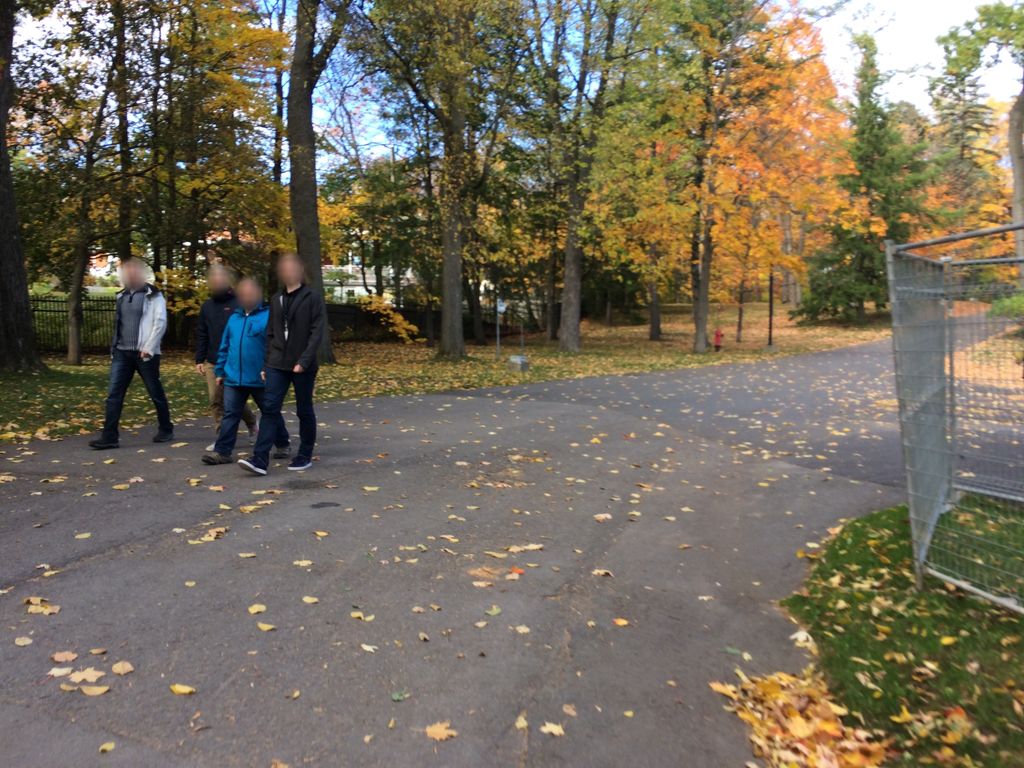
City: quebec_city